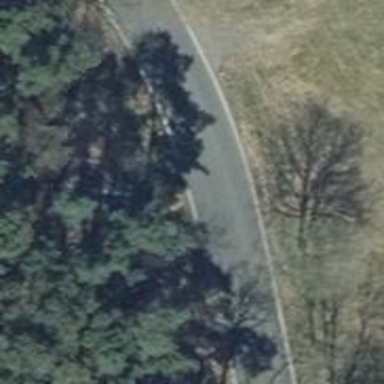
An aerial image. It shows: Tertiary road with asphalt surface.